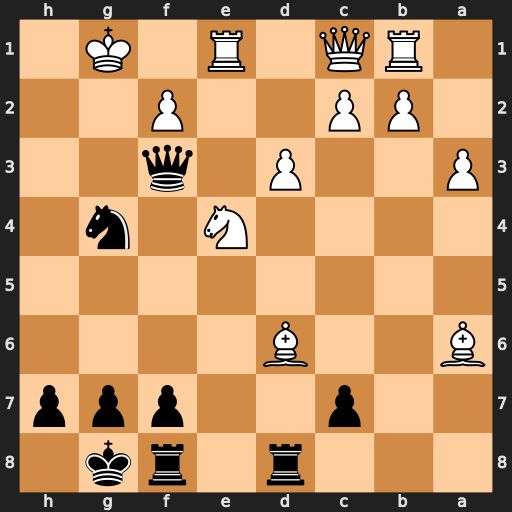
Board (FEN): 3r1rk1/2p2ppp/B2B4/8/4N1n1/P2P1q2/1PP2P2/1RQ1R1K1
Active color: b
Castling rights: -
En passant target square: -
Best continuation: Rxd6 Re3 Nxe3